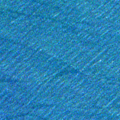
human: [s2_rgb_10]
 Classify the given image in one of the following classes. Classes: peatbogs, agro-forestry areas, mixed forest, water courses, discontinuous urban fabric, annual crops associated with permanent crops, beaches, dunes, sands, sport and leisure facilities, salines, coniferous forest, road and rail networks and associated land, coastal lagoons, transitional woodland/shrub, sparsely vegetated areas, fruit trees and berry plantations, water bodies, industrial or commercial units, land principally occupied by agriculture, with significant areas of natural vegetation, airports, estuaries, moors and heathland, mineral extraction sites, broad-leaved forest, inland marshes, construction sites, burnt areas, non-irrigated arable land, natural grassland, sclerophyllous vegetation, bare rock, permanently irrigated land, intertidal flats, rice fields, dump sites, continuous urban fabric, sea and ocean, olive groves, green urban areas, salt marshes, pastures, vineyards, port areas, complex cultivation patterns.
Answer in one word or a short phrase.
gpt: sea and ocean